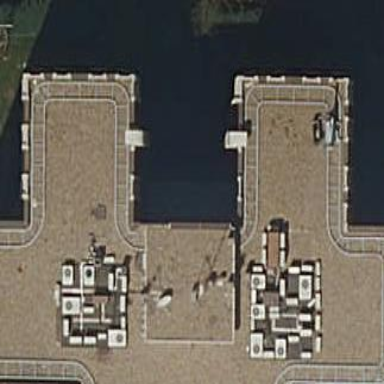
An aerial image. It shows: Image showing building with apartments.